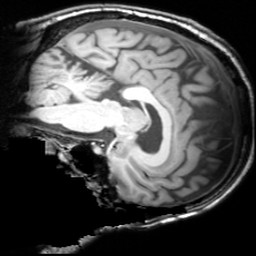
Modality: T1w
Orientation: sagittal
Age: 67
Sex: male
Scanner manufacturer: siemens
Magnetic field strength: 3 T
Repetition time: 1.62 s
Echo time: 0.003 s